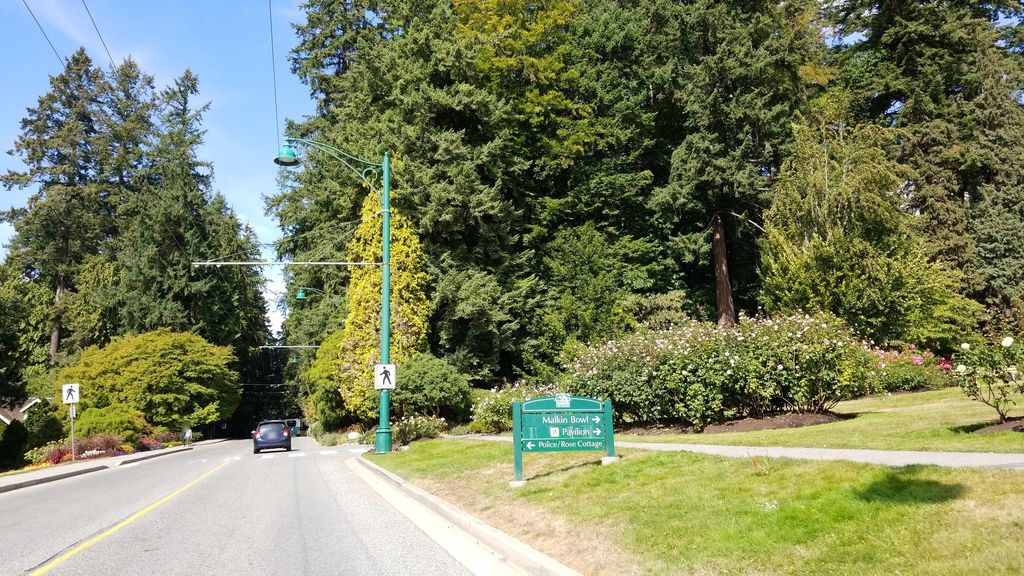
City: vancouver